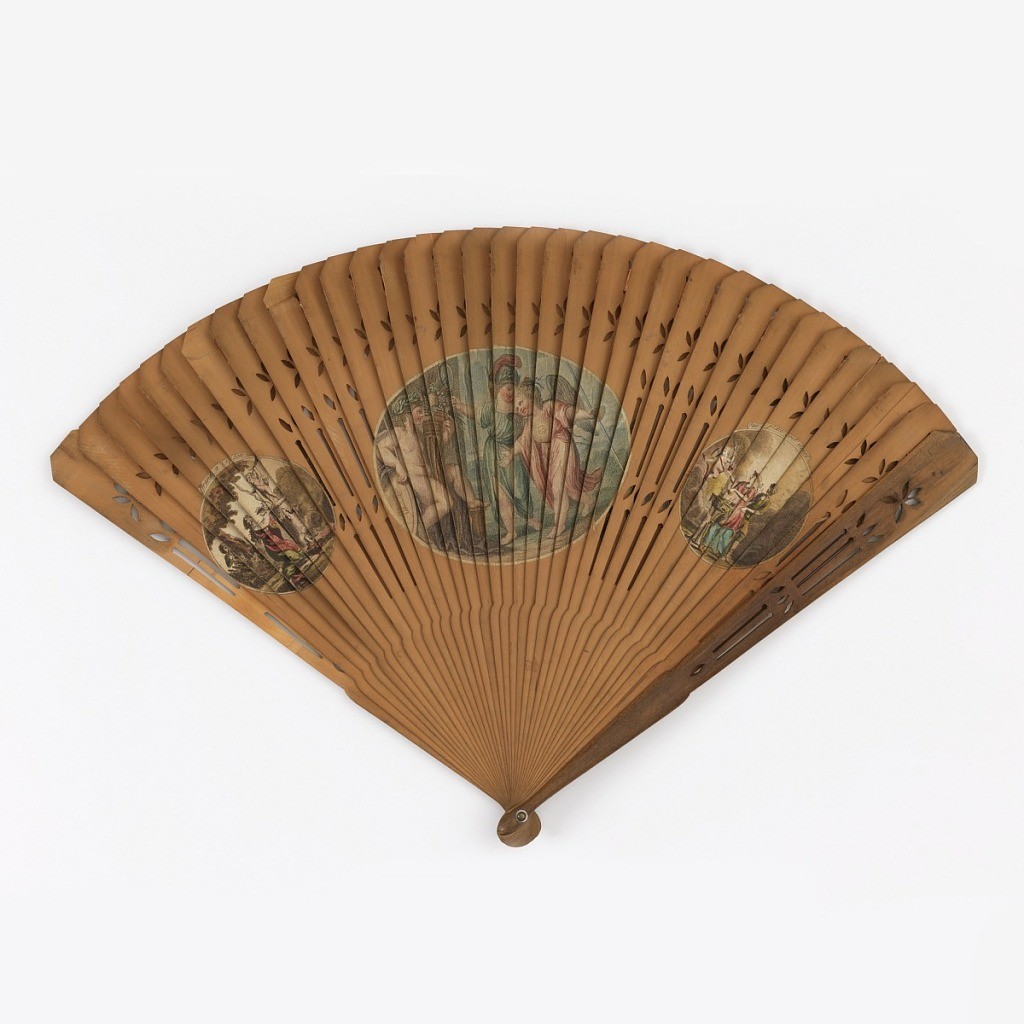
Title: Brisé fan
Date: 1730–60
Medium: Carved wood sticks with hand-colored engraved paper medallions
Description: Reversible brise fan. Scenes are engravings on paper, colored. Three medallions on each side in each position, making twelve scenes in all, each being related to love-- cupids, goddesses, etc. Sticks are of wood, carved à jour.